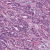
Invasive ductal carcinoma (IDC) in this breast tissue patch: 1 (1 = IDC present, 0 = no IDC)